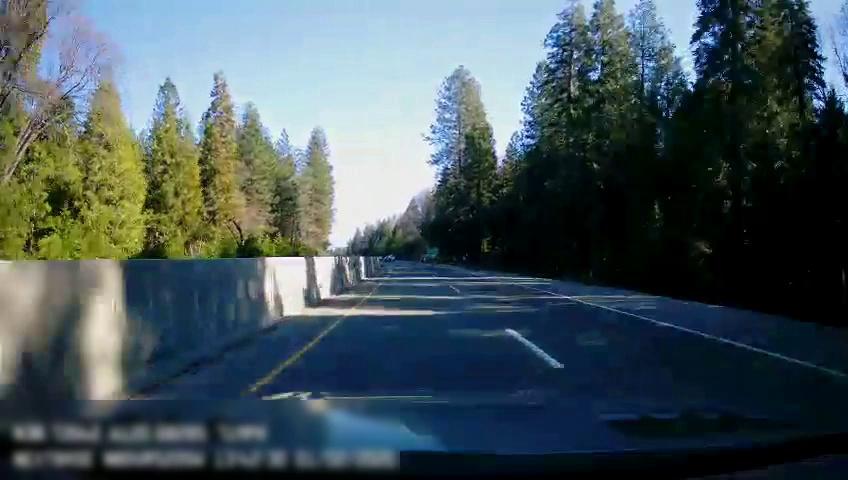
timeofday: Day
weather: Sunny
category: Drivable Space
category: Lanes | Alternate Lane
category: Lanes | Current Lane
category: Lanes | Alternate Lane
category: Traffic | Signs